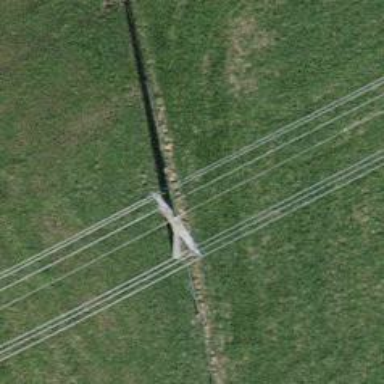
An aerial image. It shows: Power line is depicted.